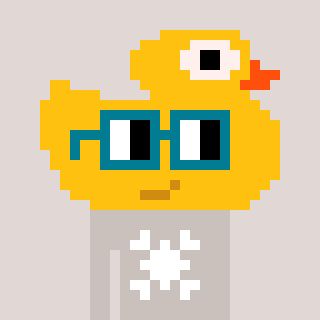
a pixel art character with square dark green glasses, a ducky-shaped head and a foggrey-colored body on a warm background